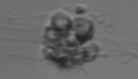
Label: Leptocylindrus_mediterraneus